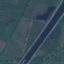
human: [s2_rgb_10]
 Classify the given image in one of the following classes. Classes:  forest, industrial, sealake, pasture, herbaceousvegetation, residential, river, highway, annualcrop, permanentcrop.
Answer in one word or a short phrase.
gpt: River